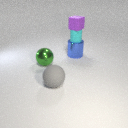
large green metal sphere behind large gray rubber sphere